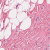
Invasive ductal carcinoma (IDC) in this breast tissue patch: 0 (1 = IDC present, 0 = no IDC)